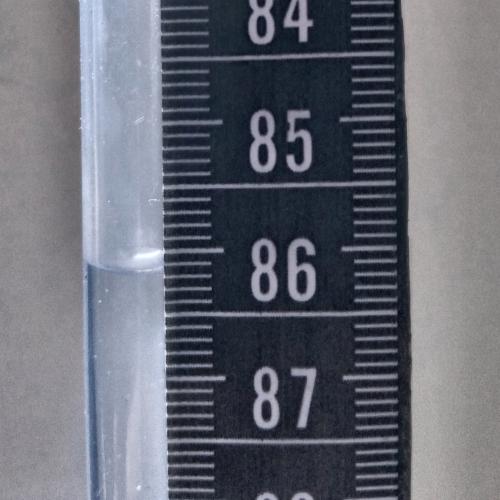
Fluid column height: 86.1 cm